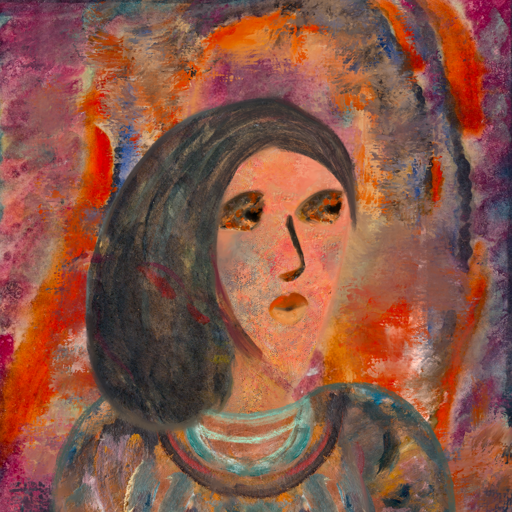
Background: Experience, Head And Neck Side: Irani, Face Side: Gypsy_Queen, Bust: Boggyland, Hair Side: Gypsy_Mother, Head Accessory: Blank, Second Necklace: Blank, Necklace: Blank, Baby: Blank